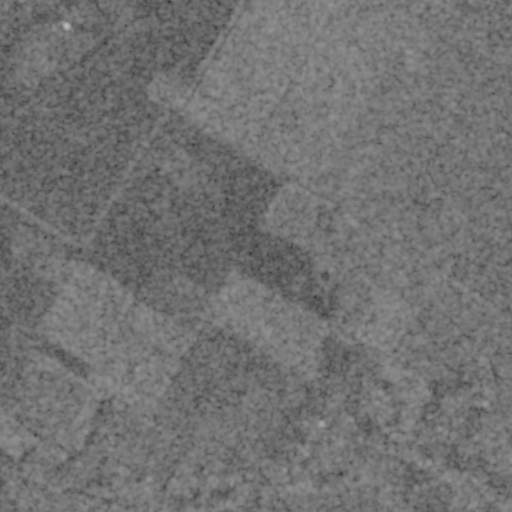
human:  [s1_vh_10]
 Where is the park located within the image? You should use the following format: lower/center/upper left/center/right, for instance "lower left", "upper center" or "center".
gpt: The park is located in the lower right of the image.
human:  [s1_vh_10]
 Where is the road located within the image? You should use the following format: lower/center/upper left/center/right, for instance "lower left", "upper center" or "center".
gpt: There is no road in the image.

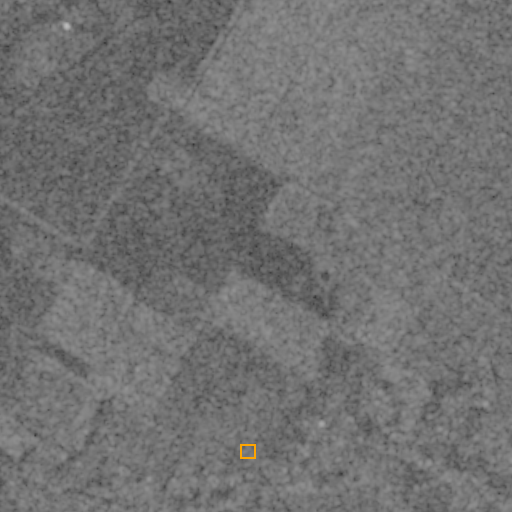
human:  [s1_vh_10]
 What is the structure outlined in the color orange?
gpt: The structure outlined in orange is a park.
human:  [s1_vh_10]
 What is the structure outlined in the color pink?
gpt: There is no pink outline.